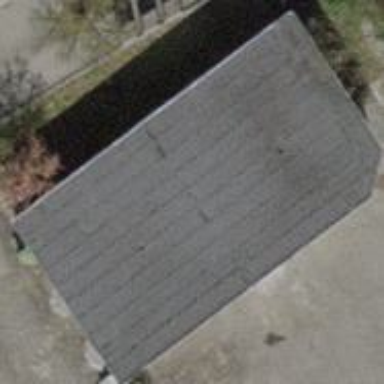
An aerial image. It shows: Building with flat roof.